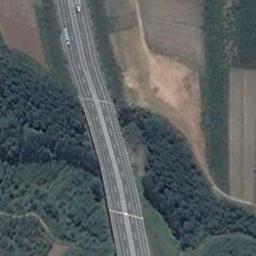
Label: freeway